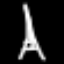
Label: The Eiffel Tower